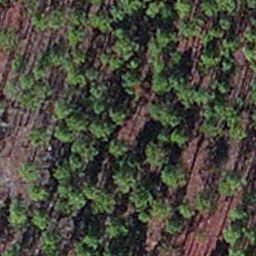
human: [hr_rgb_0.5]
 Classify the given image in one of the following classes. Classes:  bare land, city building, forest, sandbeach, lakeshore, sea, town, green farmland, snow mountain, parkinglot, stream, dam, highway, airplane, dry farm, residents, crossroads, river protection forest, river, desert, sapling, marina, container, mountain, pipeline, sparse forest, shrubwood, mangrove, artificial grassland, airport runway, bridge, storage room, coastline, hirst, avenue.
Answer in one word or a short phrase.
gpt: sapling